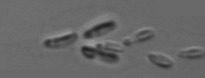
Label: Dinobryon